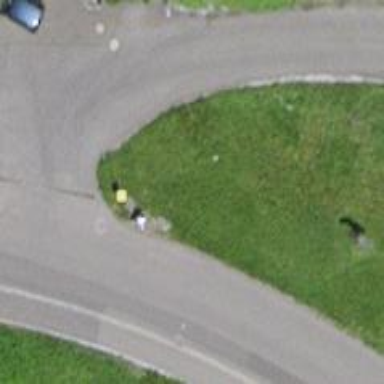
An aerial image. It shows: Post box.